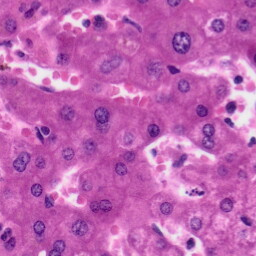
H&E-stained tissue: Liver